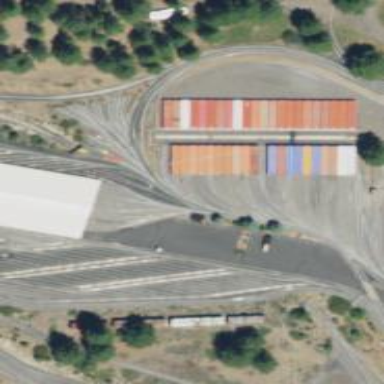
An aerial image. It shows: Miniature railway in service yard.